Field crop: maize
Growth stage: 2
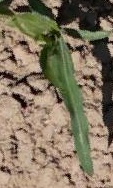
Species: maize